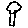
Label: tree